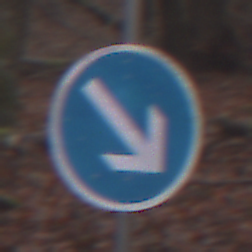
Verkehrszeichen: VorgeschriebeneVorbeifahrtRechts
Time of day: Midday
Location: Outdoor (Nature)
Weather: Overcast
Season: Autumn
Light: Natural